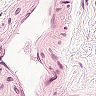
Metastatic tissue present: no